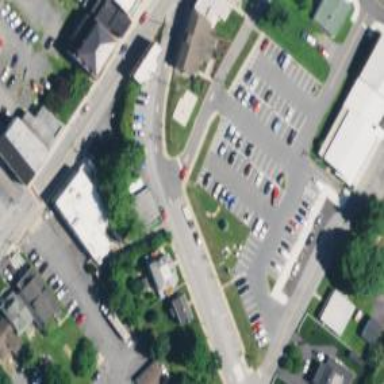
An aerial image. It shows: Parking space.